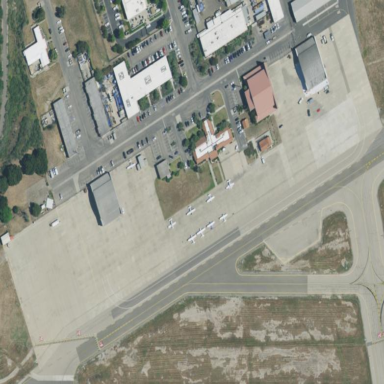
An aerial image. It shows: Apron at the airport.